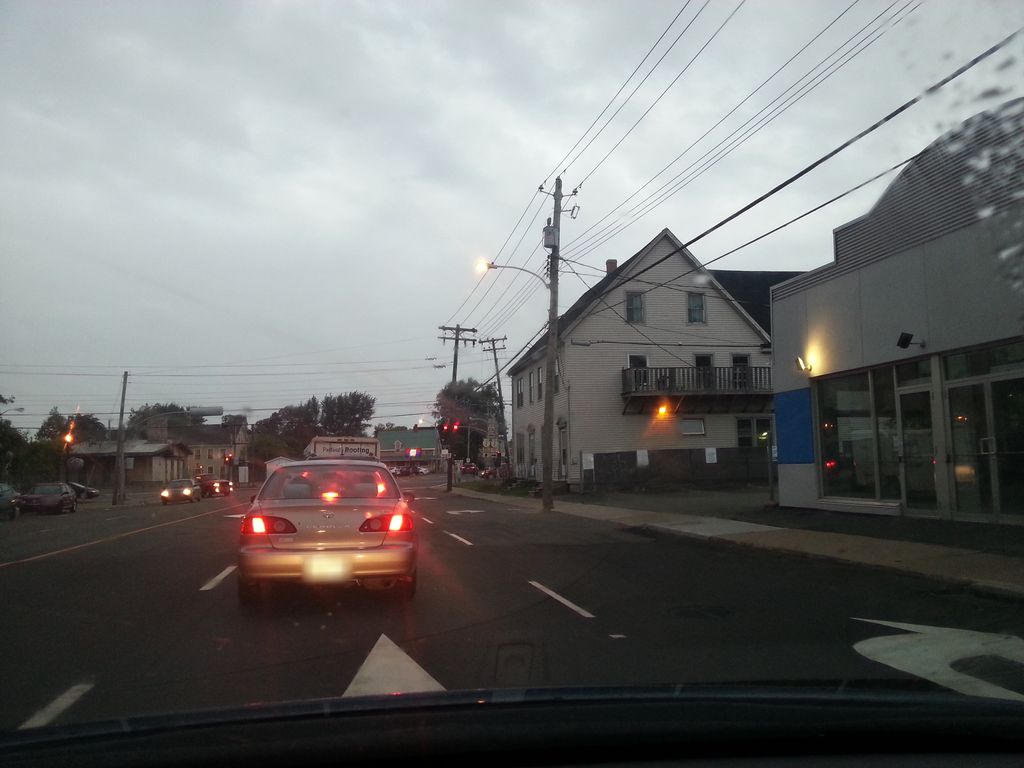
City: charlottetown